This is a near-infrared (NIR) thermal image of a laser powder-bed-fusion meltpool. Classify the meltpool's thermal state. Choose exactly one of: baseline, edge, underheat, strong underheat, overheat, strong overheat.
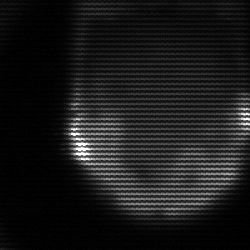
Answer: edge